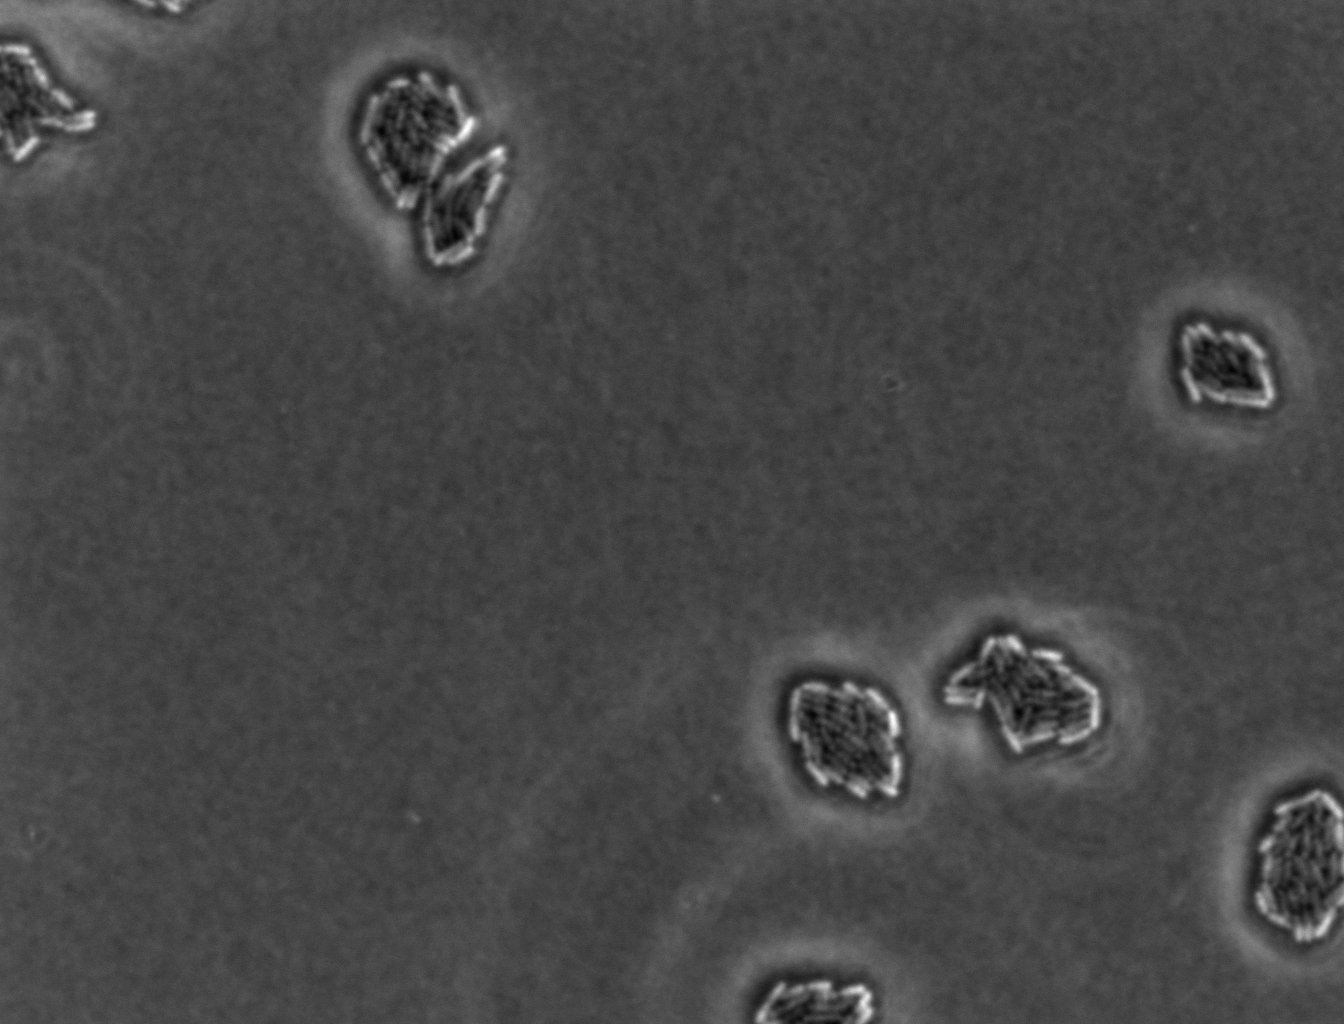
Phase contrast microscopy, 60x objective, 3 h incubation, 1.5% agar